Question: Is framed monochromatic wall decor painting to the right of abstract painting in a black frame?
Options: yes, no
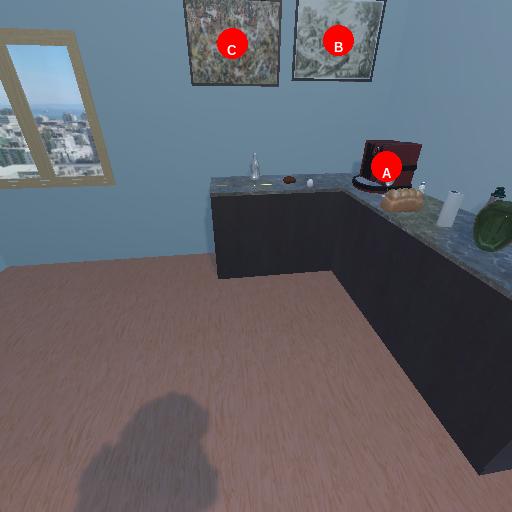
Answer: yes